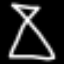
Label: hourglass